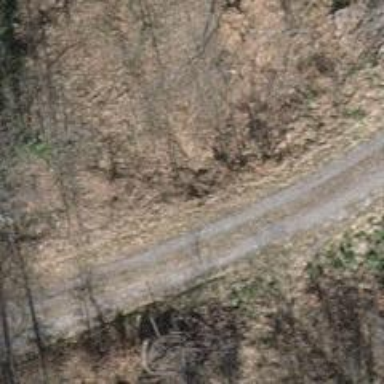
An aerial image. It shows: Culvert tunnel passing through ditch.